Field crop: maize
Growth stage: 2
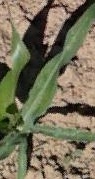
Species: maize